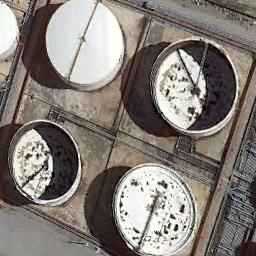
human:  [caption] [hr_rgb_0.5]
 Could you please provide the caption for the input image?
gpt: There are four storage tanks on this open lot, Two of which have their lids open .

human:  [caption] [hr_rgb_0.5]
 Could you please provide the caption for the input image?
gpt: Storage tanks are unequal in size .

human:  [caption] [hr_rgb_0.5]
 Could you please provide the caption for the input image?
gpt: There are four white storage tanks on the bare land , three of which are antiquated .

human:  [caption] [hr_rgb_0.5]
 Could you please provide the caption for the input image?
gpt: There are four neatly arranged large oil storage tanks in the factory .

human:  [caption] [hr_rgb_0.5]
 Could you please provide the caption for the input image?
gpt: There are several white storage tanks surrounded by some pipes .